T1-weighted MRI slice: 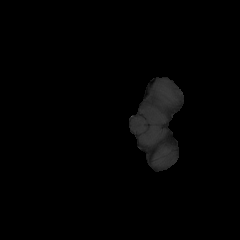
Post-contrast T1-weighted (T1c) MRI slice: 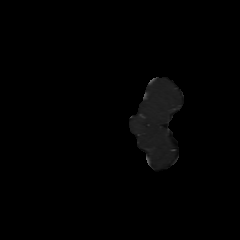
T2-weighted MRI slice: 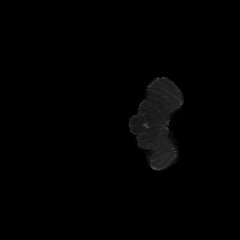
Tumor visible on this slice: no